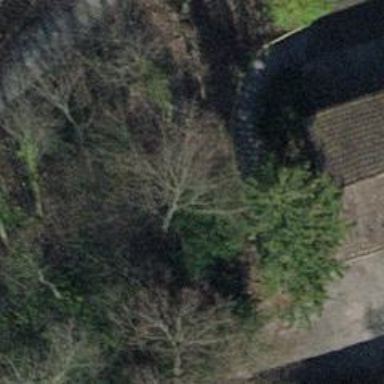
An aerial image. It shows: Road with steps.